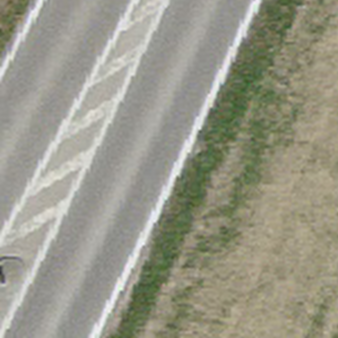
Label: other